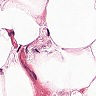
Metastatic tissue present: no